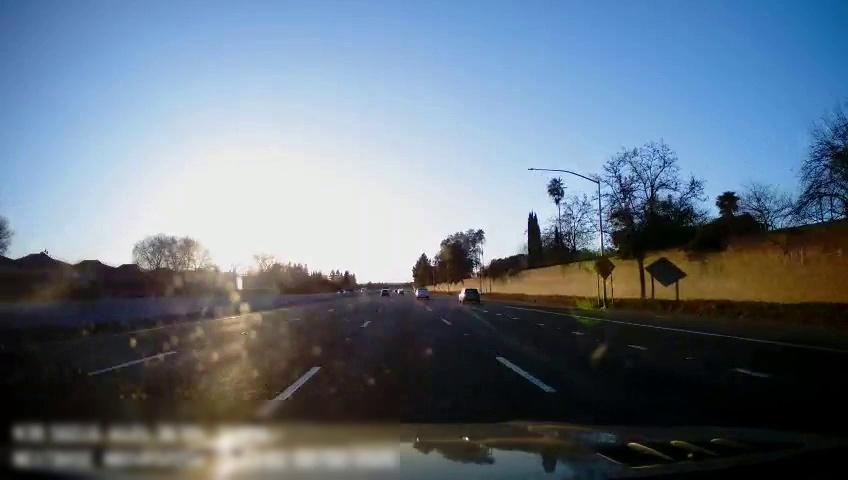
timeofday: Day
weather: Sunny
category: Drivable Space
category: Vehicles | SUV
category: Vehicles | Truck
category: Vehicles | SUV
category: Lanes | Alternate Lane
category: Lanes | Alternate Lane
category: Lanes | Current Lane
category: Lanes | Current Lane
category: Lanes | Alternate Lane
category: Lanes | Alternate Lane
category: Traffic | Signs